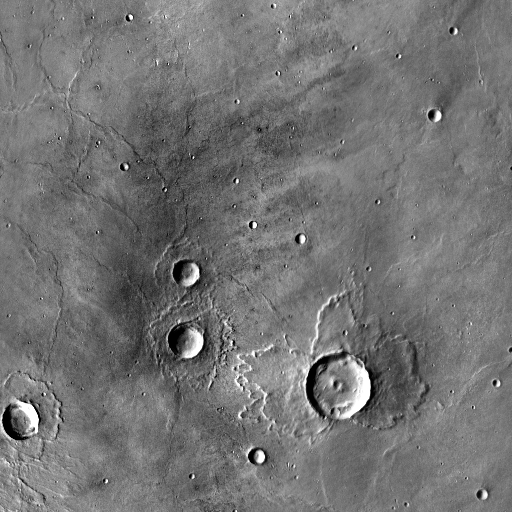
Crater classes present: Background, Other, Layered